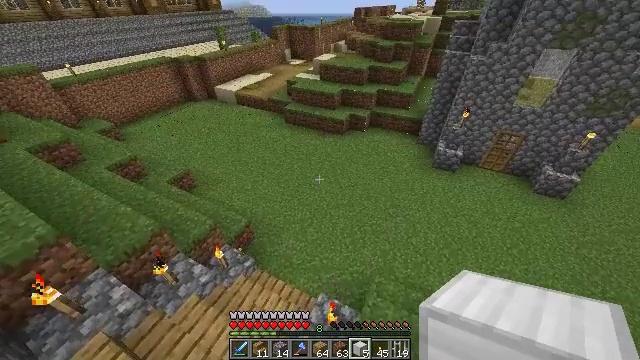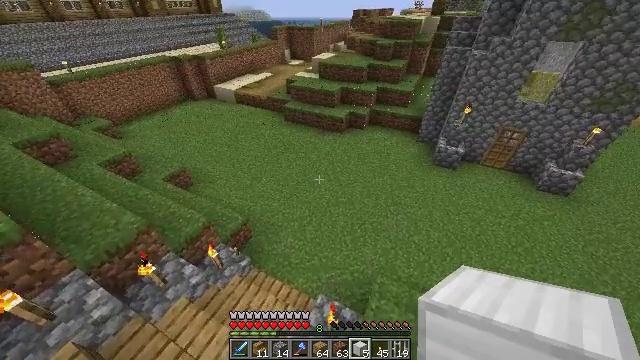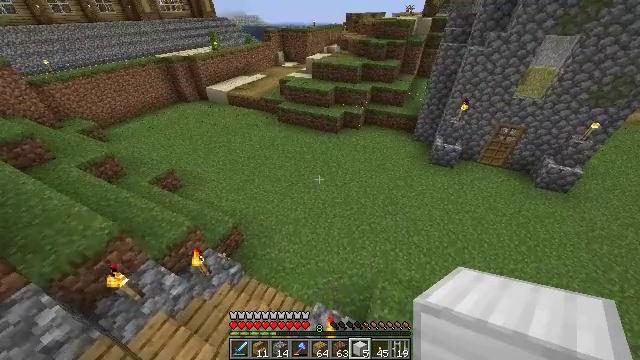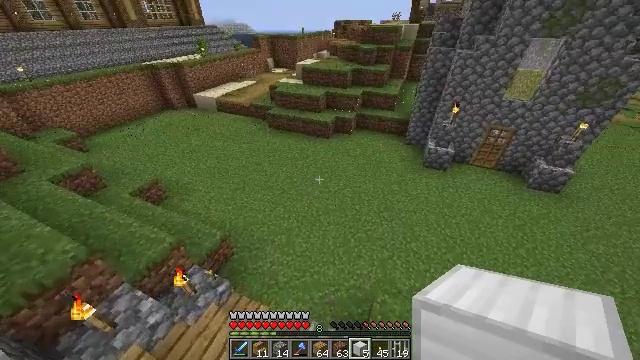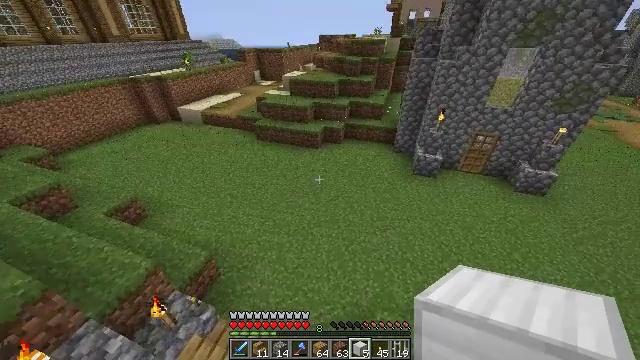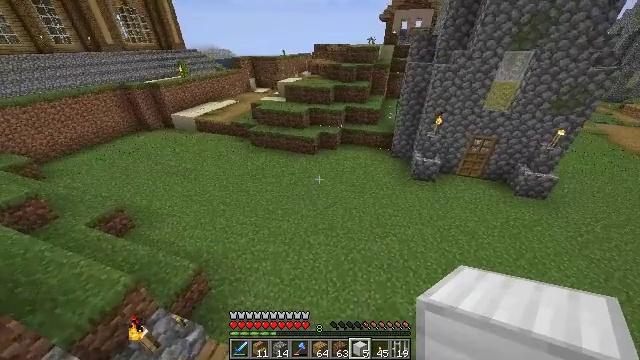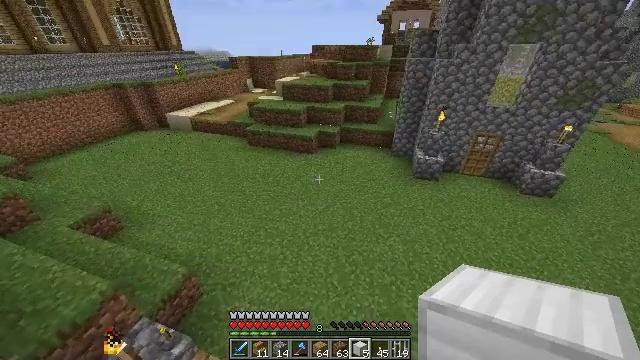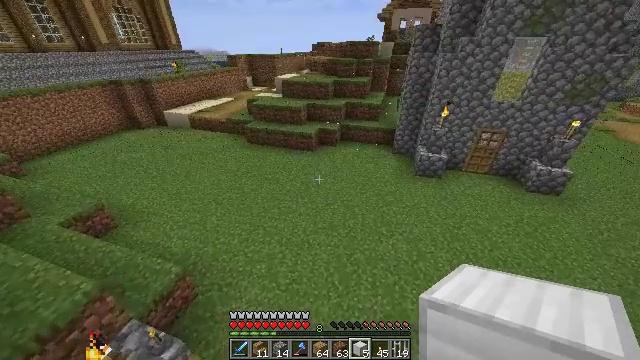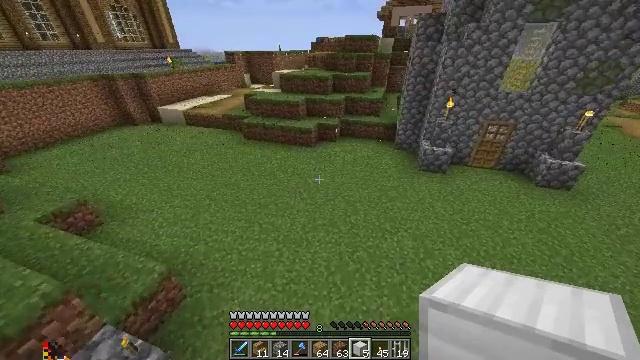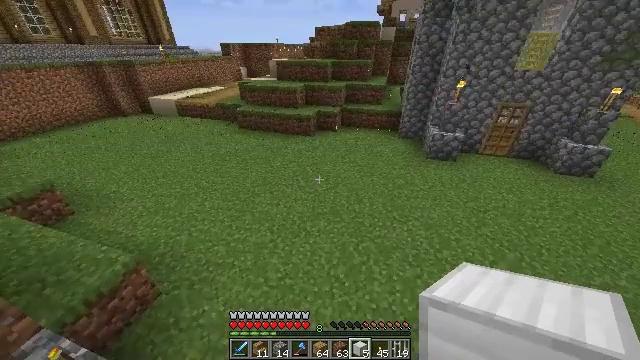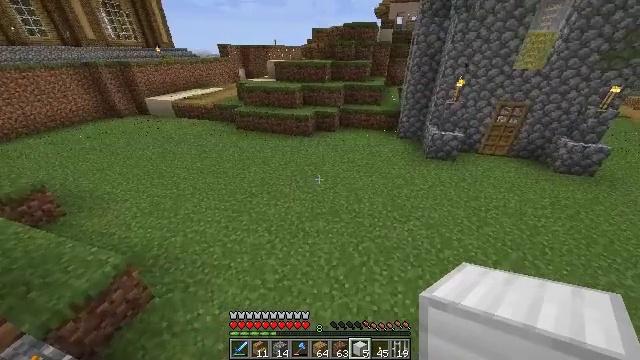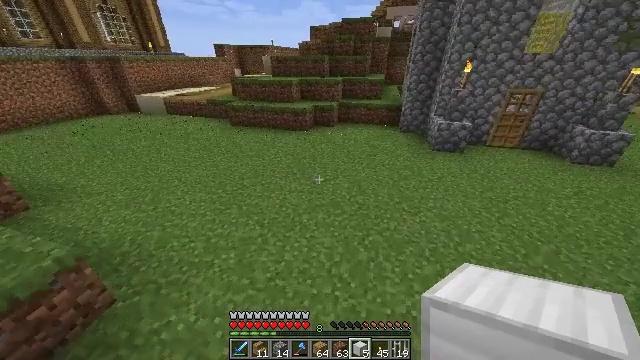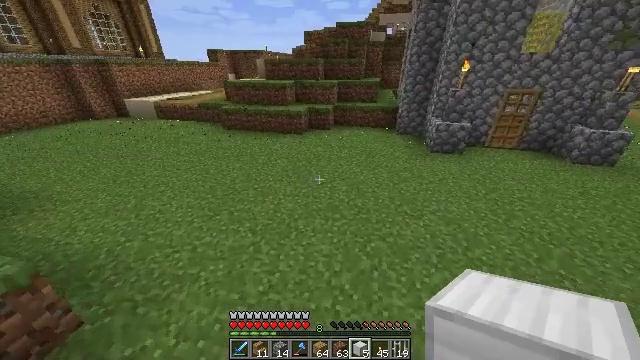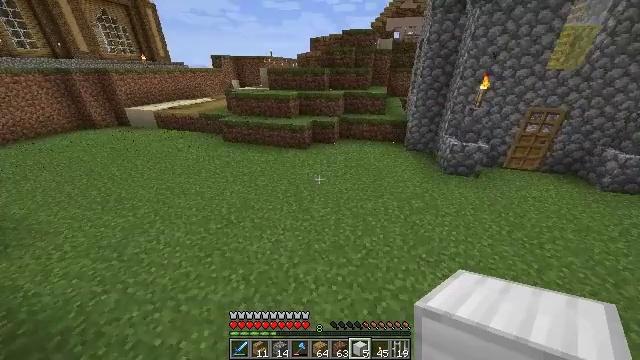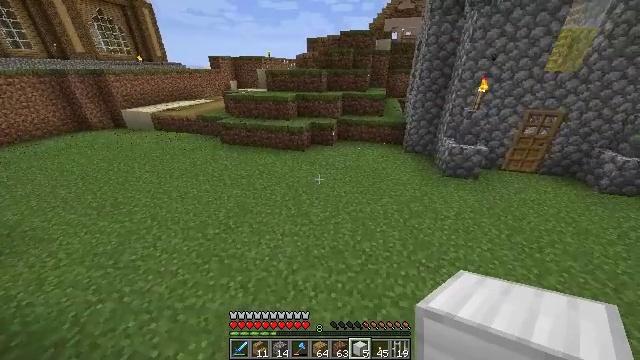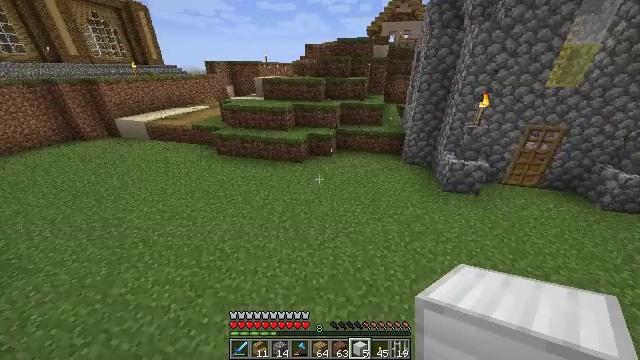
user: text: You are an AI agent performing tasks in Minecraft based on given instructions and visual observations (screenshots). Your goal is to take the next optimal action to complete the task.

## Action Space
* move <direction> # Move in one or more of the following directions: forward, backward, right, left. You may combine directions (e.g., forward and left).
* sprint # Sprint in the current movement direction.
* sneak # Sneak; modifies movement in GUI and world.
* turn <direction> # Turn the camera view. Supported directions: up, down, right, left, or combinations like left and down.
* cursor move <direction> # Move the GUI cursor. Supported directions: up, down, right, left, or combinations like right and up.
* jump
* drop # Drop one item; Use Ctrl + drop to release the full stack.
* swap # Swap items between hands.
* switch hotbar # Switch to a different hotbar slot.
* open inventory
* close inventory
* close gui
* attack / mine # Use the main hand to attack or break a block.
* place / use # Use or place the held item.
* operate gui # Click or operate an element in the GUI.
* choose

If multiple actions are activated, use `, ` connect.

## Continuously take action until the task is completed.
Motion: motion action
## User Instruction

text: Break the iron block.
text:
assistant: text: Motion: move forward
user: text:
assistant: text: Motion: move forward, sprint, turn right
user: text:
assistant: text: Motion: move forward, sprint, turn right and up
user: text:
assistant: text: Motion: move forward, sprint, turn right and up
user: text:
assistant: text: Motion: move forward, sprint, turn right and up
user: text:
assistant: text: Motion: move forward
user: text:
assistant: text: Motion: move forward
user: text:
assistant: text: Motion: move forward, sprint
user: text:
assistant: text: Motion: move forward, sprint
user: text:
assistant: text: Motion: move forward, sprint
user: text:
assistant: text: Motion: move forward, sprint, turn up
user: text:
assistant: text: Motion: move forward, turn right and up
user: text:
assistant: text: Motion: move forward, turn left, jump
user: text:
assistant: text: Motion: move forward, jump
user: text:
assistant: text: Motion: move forward, jump
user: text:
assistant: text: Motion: move forward, jump
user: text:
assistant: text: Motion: move forward, jump
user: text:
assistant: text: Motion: move forward, turn left, jump
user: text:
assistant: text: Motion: move forward, turn up, jump
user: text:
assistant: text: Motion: move forward, jump
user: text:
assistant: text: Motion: move forward, jump
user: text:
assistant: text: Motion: move forward, jump
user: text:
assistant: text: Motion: move forward, sprint, jump
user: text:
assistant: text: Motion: move forward, sprint, jump
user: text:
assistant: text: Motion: move forward, sprint, jump
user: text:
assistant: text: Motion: move forward, sprint, jump
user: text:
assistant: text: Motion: move forward, jump
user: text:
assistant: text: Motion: move forward, jump
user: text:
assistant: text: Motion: move forward, jump
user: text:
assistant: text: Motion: move forward, jump